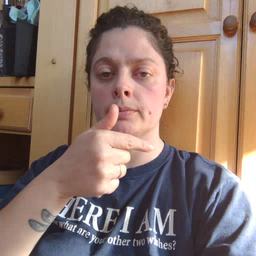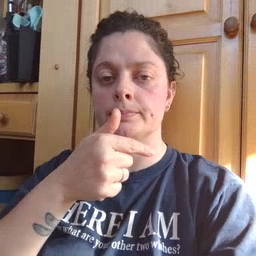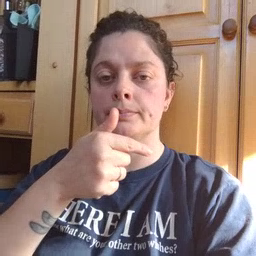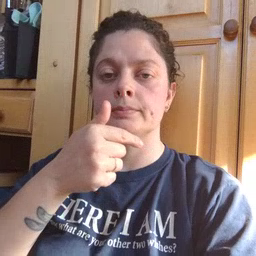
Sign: before